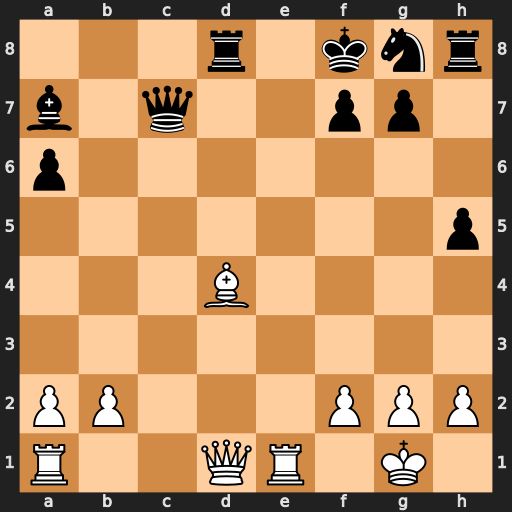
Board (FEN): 3r1knr/b1q2pp1/p7/7p/3B4/8/PP3PPP/R2QR1K1
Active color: w
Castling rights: -
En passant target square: -
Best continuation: Rc1 Qb8 Bxa7